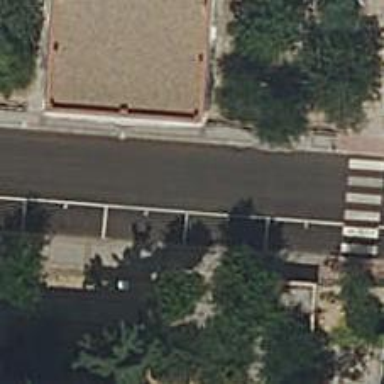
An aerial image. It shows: Pedestrian road.